Field crop: maize
Growth stage: 2
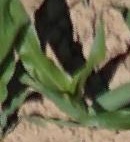
Species: maize